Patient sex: M
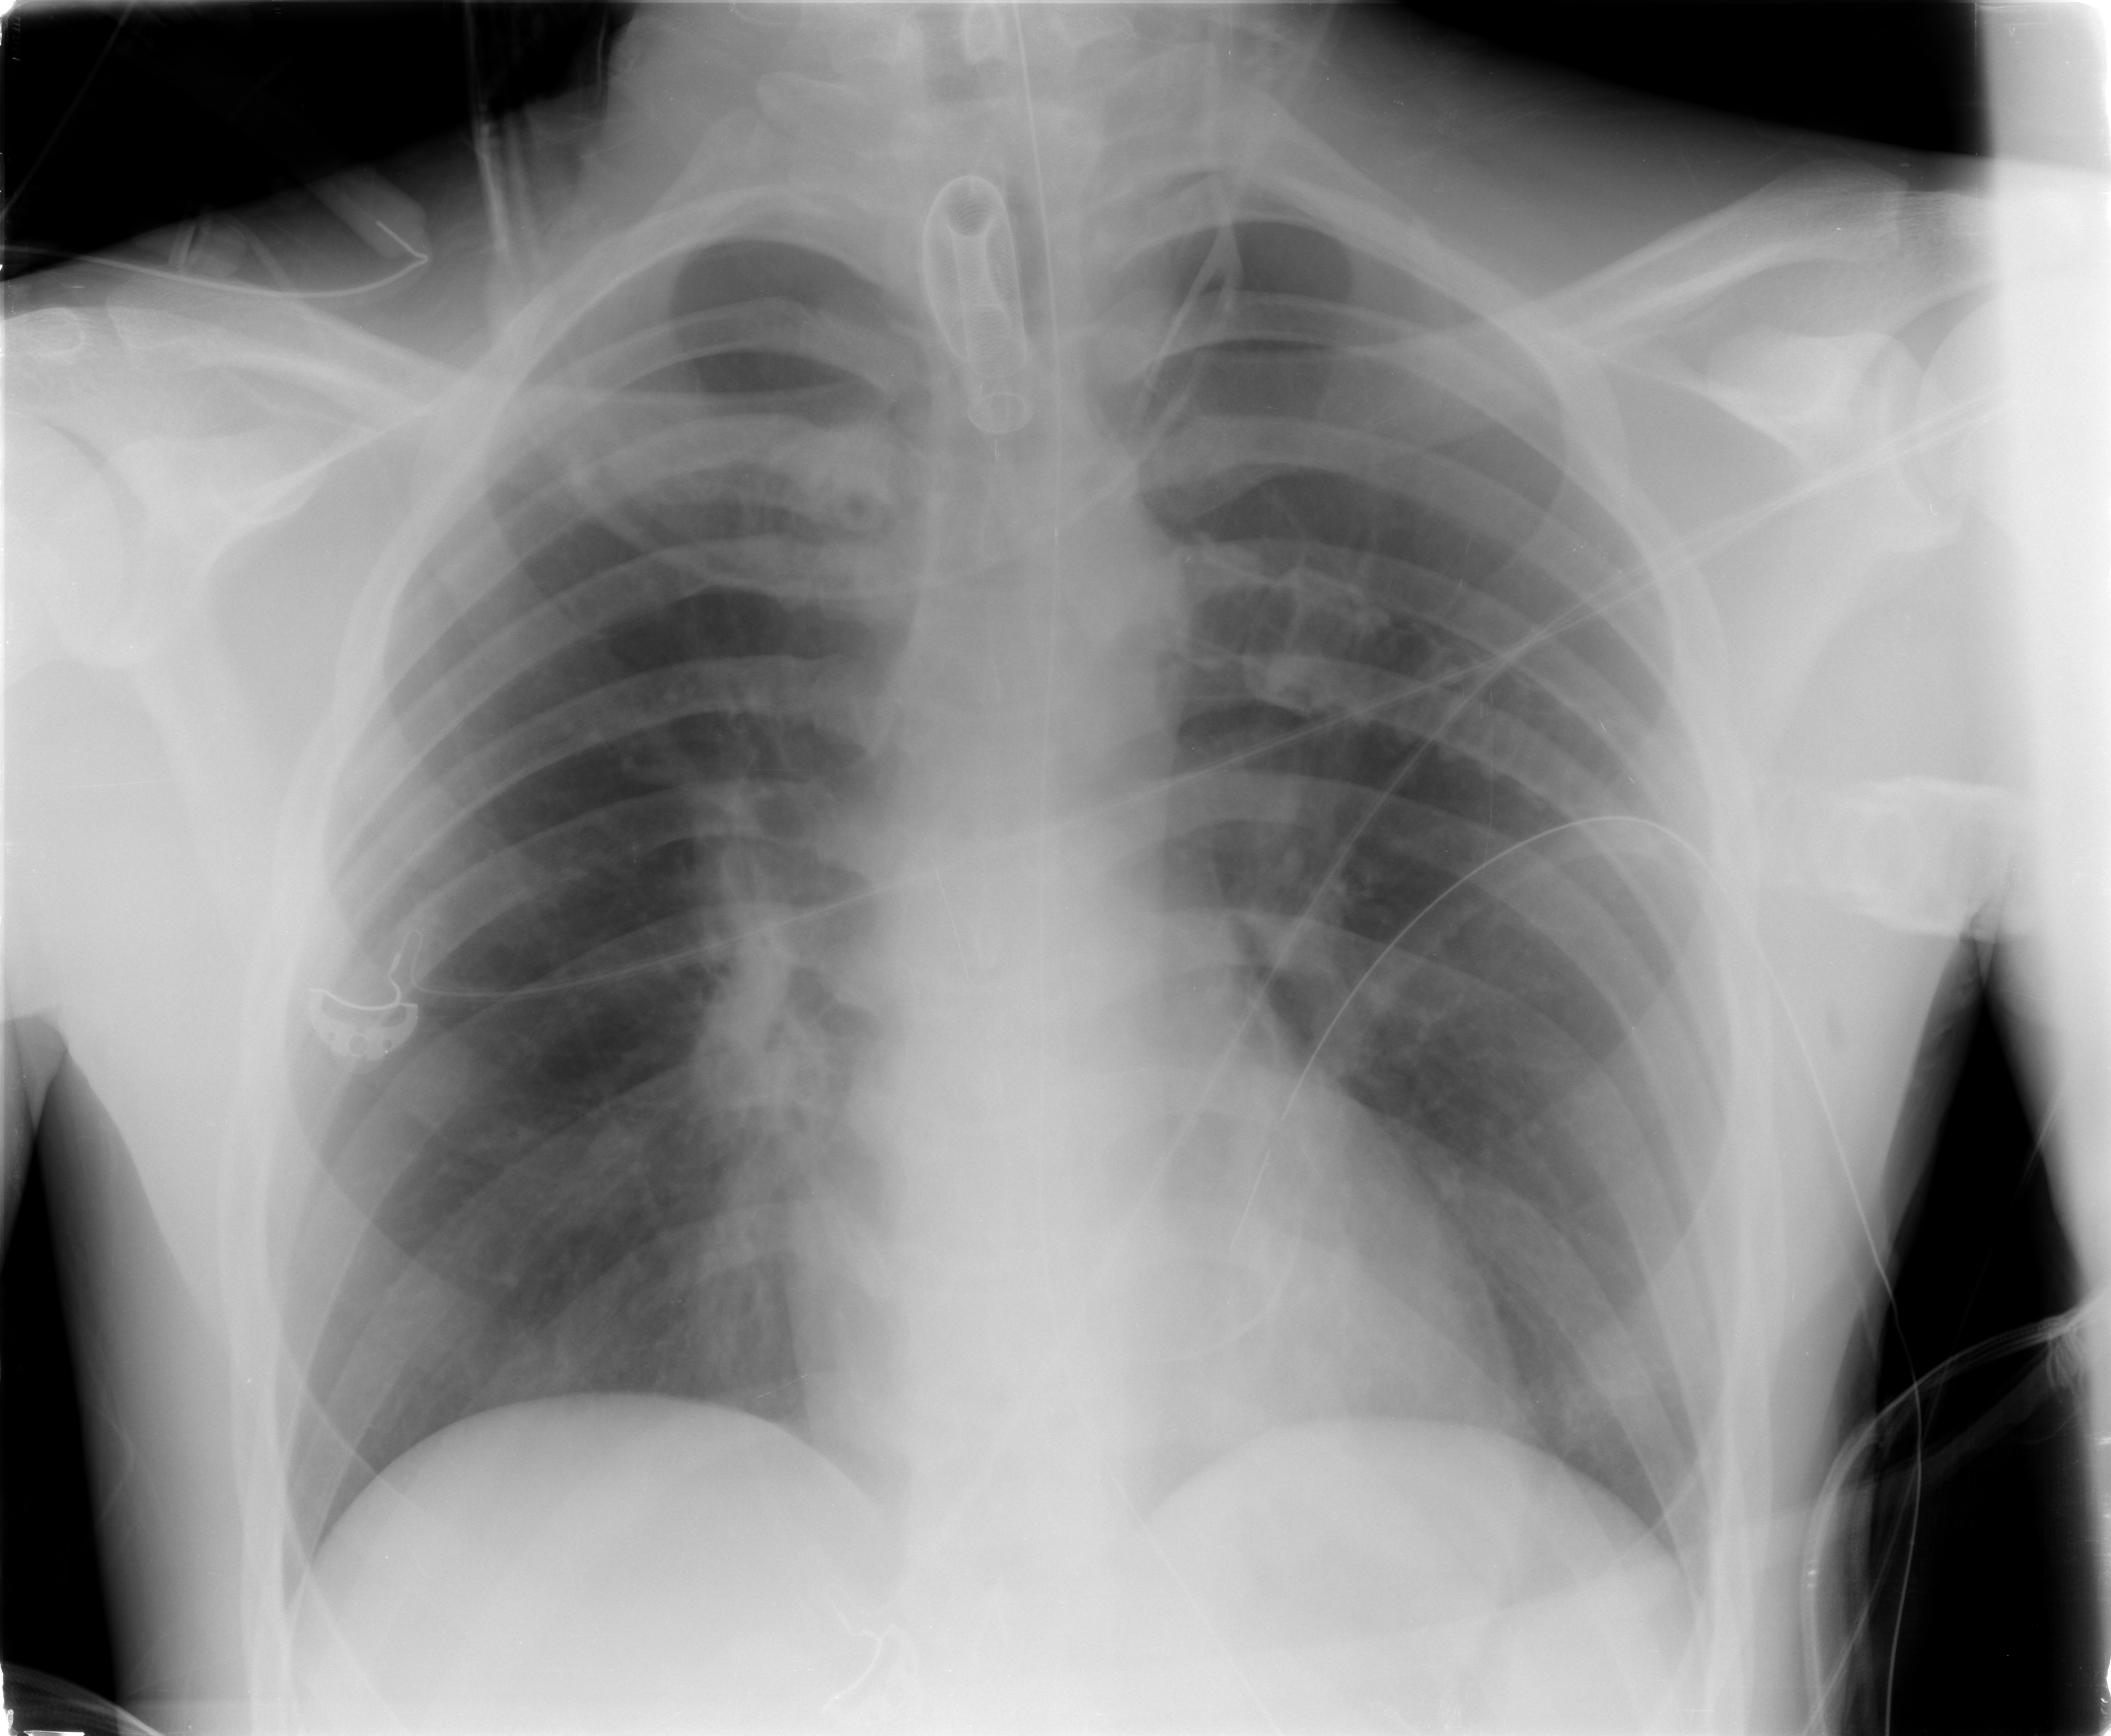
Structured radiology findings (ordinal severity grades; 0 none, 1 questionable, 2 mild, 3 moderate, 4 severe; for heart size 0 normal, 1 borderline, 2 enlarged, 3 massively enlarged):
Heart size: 0
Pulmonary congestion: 0
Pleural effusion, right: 0
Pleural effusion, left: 0
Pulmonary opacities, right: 1
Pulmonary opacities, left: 1
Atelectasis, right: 1
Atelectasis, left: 1